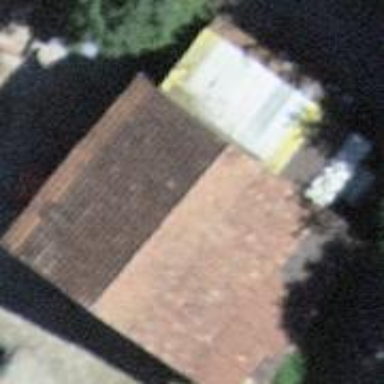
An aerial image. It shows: Rural barn.